Group 1:
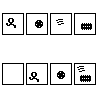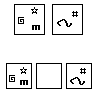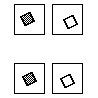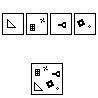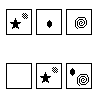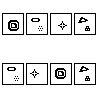
Group 2:
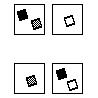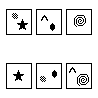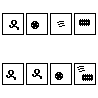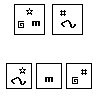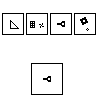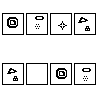
Rule separating the two groups: Objects define a map from the top row of boxes to the bottom row of boxes vs. not so.
Author: Jago Collins
Reference: https://en.wikipedia.org/wiki/Map_(mathematics)